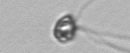
Label: flagellate_morphotype1